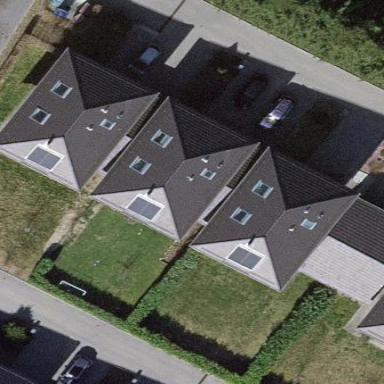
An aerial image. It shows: Semidetached house with grey roof.